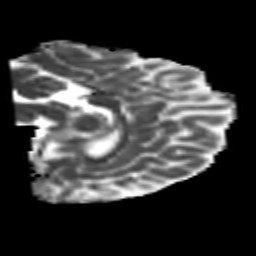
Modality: MD
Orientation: sagittal
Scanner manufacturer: siemens
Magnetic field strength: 3 T
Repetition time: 6.8 s
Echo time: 0.093 s